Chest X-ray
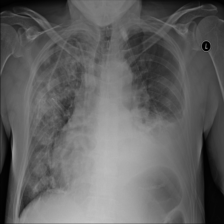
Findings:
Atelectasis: positive
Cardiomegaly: negative
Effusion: positive
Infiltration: positive
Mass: positive
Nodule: positive
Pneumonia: positive
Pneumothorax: negative
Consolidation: positive
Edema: positive
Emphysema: negative
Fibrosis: negative
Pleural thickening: positive
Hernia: negative